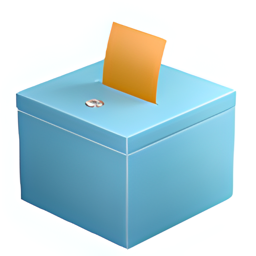
Name: ballot box with ballot
Emoji: 🗳
Group: Objects
Sub-group: mail